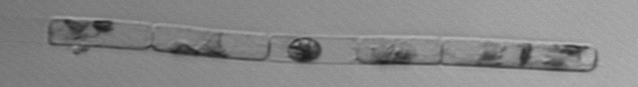
Label: Guinardia_delicatula_TAG_internal_parasite